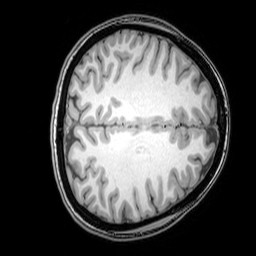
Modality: T1w
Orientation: axial
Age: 24
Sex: female
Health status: healthy
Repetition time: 0.081 s
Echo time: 0.037 s